Field crop: tomato
Growth stage: 1
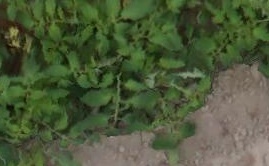
Species: tomato